Interaction volume radius: 10 \u00c5
Interaction volume height: 15 \u00c5
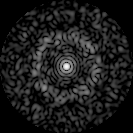
Disorder parameter: 0.8412